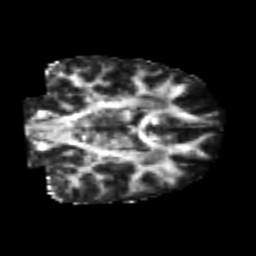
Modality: FA
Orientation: coronal
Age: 21
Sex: female
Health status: healthy
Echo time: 0.074 s